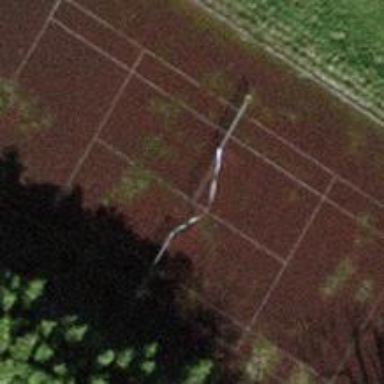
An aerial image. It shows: Tennis court on pitch designated for leisure land.